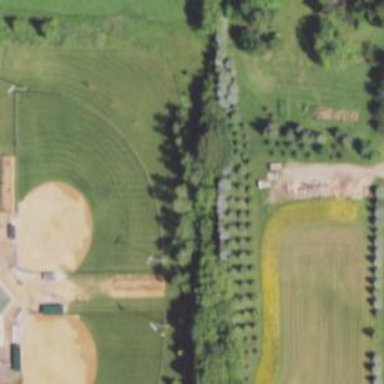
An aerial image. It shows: Softball pitch for leisure land activities.